Field crop: maize
Growth stage: 1
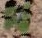
Species: chenopodium